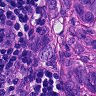
Metastatic tissue present: yes